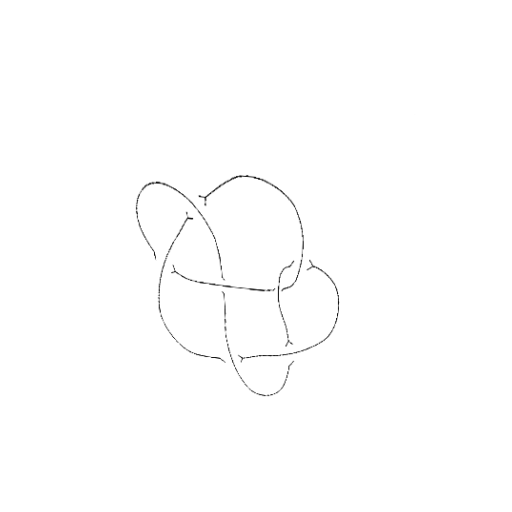
Crossing number: 7